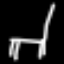
Label: chair